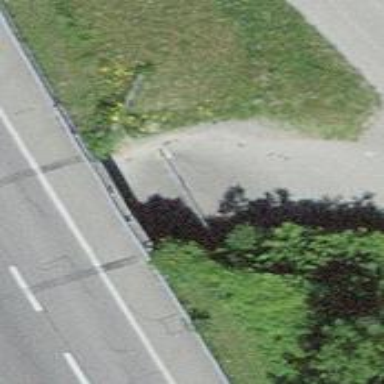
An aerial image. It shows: Lift gate barrier.